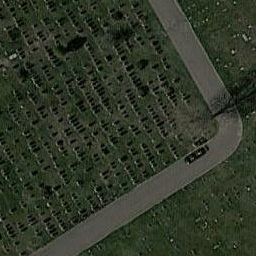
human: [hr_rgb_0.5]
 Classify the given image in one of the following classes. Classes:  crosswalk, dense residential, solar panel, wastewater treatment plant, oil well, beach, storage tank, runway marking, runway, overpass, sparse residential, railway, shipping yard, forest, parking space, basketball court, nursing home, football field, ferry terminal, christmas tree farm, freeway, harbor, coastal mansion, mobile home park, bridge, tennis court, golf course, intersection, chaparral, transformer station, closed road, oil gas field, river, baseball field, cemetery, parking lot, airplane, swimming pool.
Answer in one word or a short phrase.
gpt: cemetery